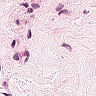
Metastatic tissue present: no